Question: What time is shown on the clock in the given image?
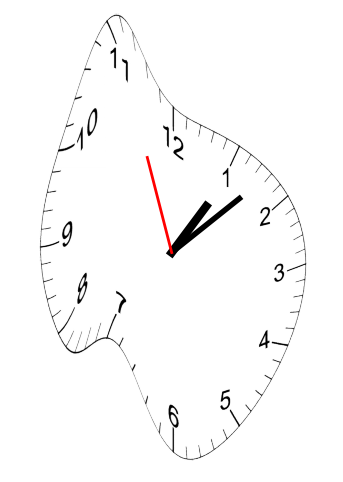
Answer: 01:07:56